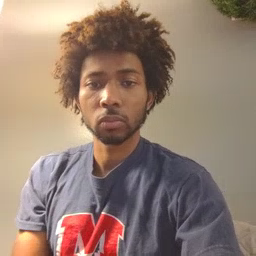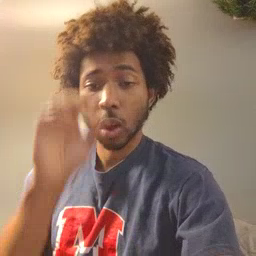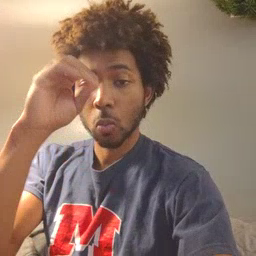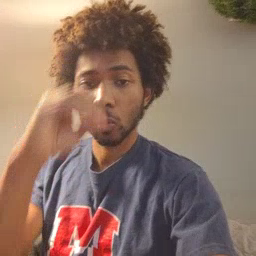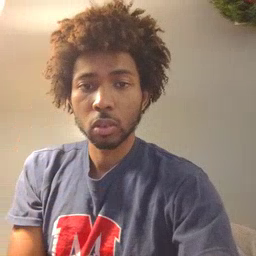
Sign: owl